Question: I'm using the Ignite UI toolset to generate Excel spreadsheets. I have some code that was working in an old version of my app (I pulled the source from old SVN code), but now I'm getting a really bizarre issue.
The exception I get is:
'''
An exception of type 'Microsoft.CSharp.RuntimeBinder.RuntimeBinderException'
occurred in Unknown Module. but was not handled in user code
Additional information: 'object' does not contain a definition for 'Fill'
If there is a handler for this exception, the program may be safely continued.
'''
Here's a screenshot of the debugger that shows that cell.CellFormat.Fill (which I'm trying to set and get the exception on) is showing up in the watch window. Notice that cell itself is a dynamic object.

Anyone have any idea what might be causing this? Maybe I just haven't dealt with dynamic objects enough, but it sure seems to me that "Fill" is there.
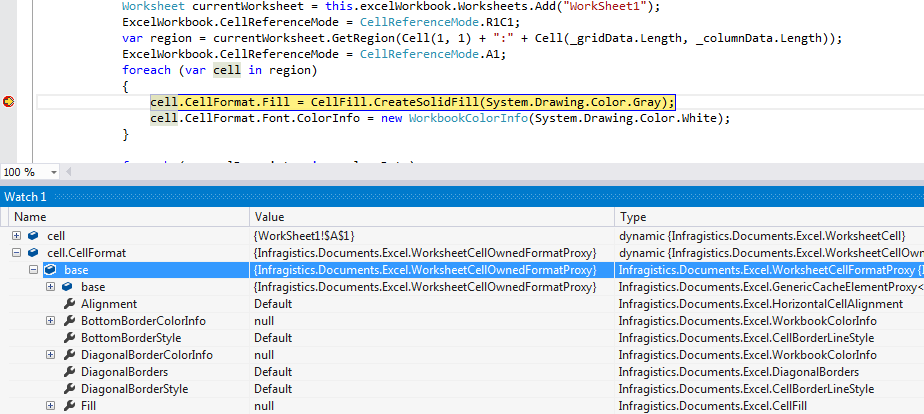
Answer: I had my question answered by Infragistics, but offer the solution in case others come across it as well.
The solution was simply to cast the cells as WorksheetCell instead of using var in the foreach loop, so:
'''
foreach (WorksheetCell cell in region)
{
cell.CellFormat.Fill = CellFill.CreateSolidFill(System.Drawing.Color.Gray);
cell.CellFormat.Font.ColorInfo = new WorkbookColorInfo(System.Drawing.Color.White);
}
'''
I'm not entirely sure why that fixes it, so I plan on digging into that at some point and may update this answer with that info when I have it.